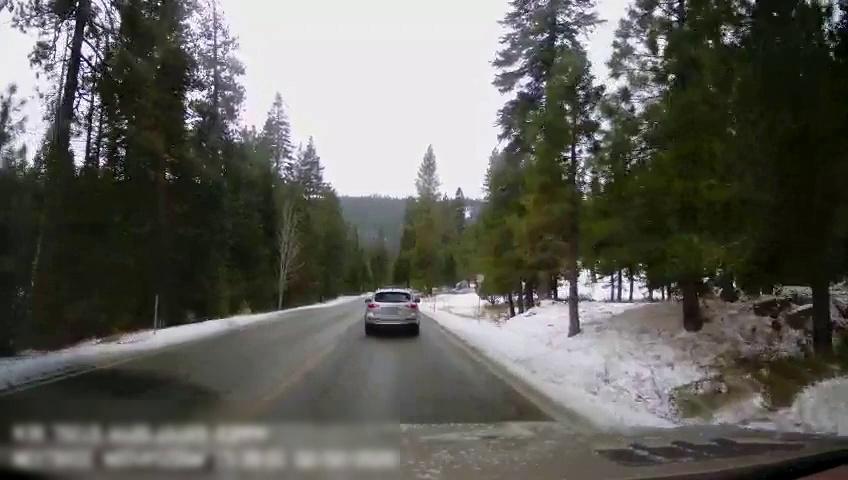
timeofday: Day
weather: Snowy
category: Drivable Space
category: Vehicles | Truck
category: Vehicles | SUV
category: Lanes | Current Lane
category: Lanes | Current Lane
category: Lanes | Opposite Lane